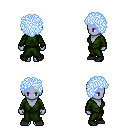
a pixel art fantasy rpg character, female body template, dark elf, purple skin, green robe, white pants, white cyan curly afro hairstyle, black shoes, four views (front, back, left, right), 2x2 character sprite sheet, small pixel art, hard edges, no anti-aliasing